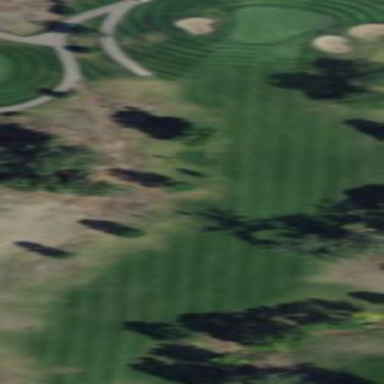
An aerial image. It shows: Grassy area designated as golf fairway.